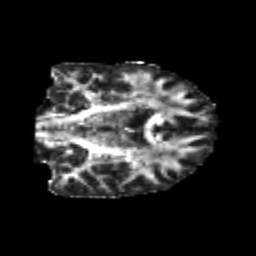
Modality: FA
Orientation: coronal
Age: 24
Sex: male
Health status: healthy
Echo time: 0.074 s